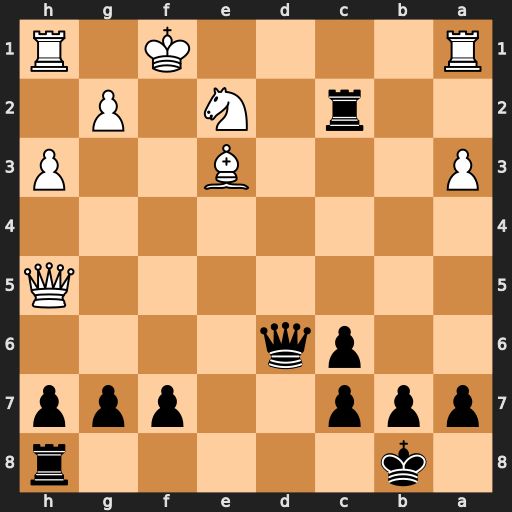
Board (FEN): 1k5r/ppp2ppp/2pq4/7Q/8/P3B2P/2r1N1P1/R4K1R
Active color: b
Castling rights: -
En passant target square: -
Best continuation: Qf6+ Kg1 Qxa1+